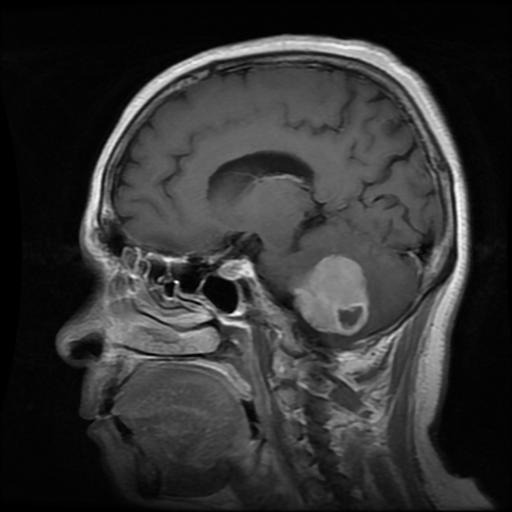
Label: meningioma